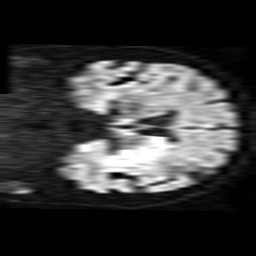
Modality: TRACE
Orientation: coronal
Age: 62
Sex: female
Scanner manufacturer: philips
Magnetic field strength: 1.5 T
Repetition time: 3.639 s
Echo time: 0.09255 s